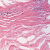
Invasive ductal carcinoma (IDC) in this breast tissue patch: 0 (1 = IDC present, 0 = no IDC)